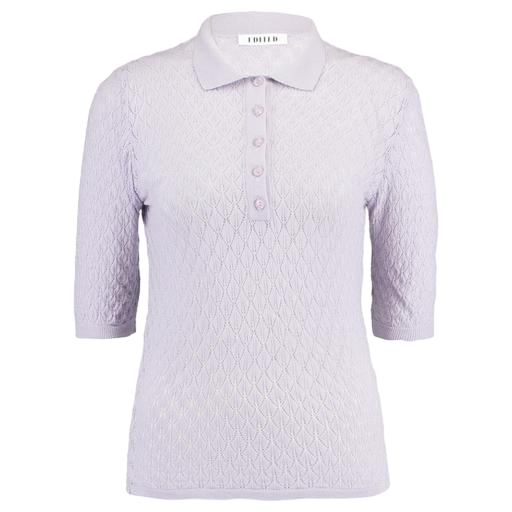
purple women's polo shirt, purple skinny-fit polo shirt, purple skinny-fit stretch polo shirt, white background